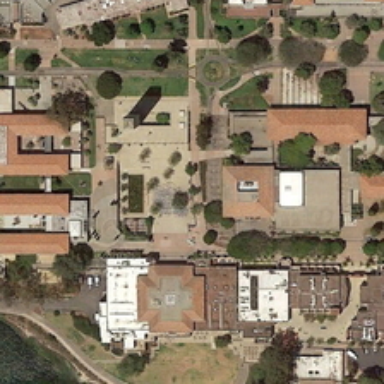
Some buildings and green trees are near a piece of water .